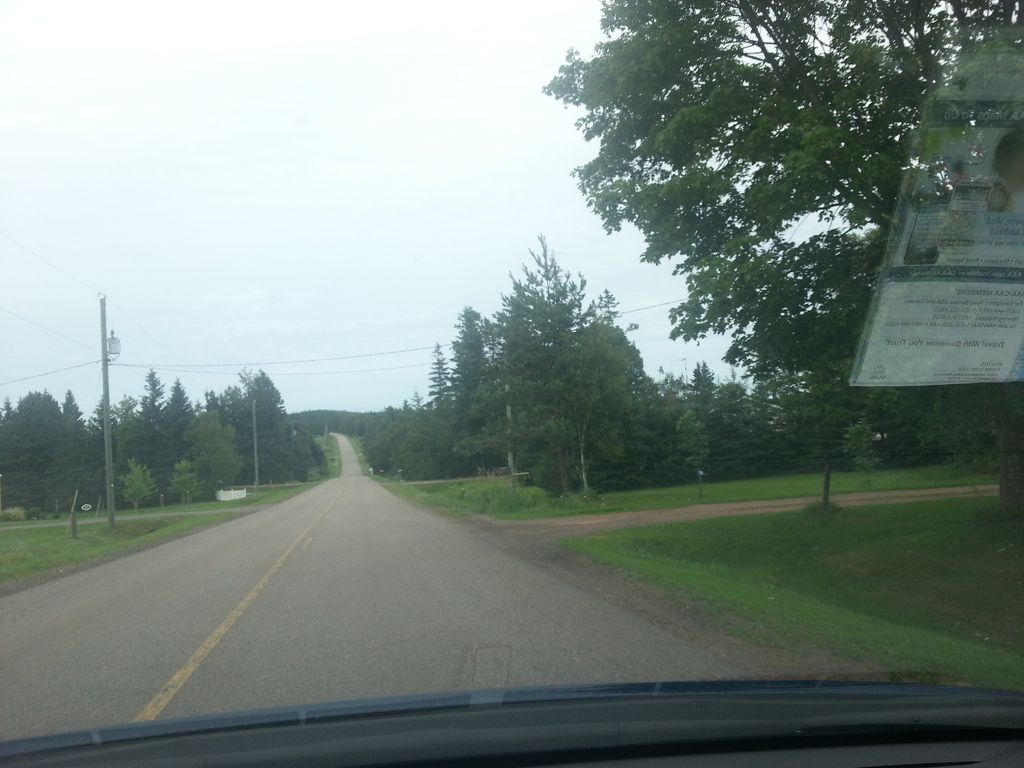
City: charlottetown